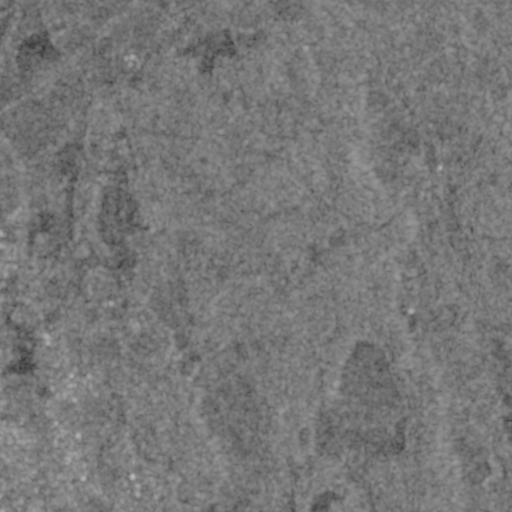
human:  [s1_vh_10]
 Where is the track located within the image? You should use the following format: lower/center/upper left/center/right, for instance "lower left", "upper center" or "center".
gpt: The track is located in the lower left of the image.
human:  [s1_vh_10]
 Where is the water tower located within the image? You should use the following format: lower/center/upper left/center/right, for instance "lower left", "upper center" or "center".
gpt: The water tower is located in the center left of the image.
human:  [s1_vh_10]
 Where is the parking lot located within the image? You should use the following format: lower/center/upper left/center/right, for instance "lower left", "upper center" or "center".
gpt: There is no parking lot in the image.

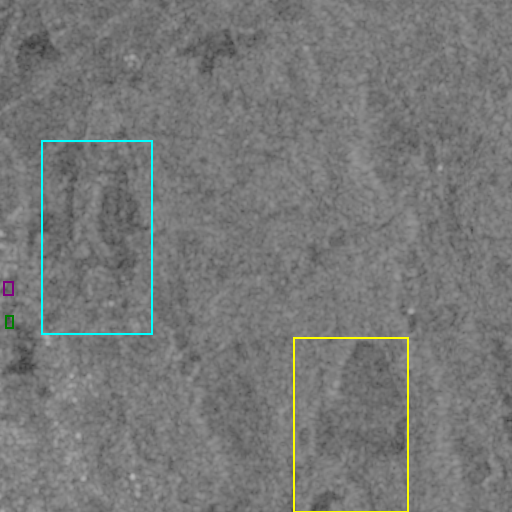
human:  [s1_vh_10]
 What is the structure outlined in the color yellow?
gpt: The structure outlined in yellow is a crop field.
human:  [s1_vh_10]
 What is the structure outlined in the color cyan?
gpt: The structure outlined in cyan is a park.
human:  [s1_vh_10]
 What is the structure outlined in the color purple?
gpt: The structure outlined in purple is a parking lot.
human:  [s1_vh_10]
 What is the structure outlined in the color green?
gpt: The structure outlined in green is a track.
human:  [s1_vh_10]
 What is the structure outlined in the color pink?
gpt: There is no pink outline.